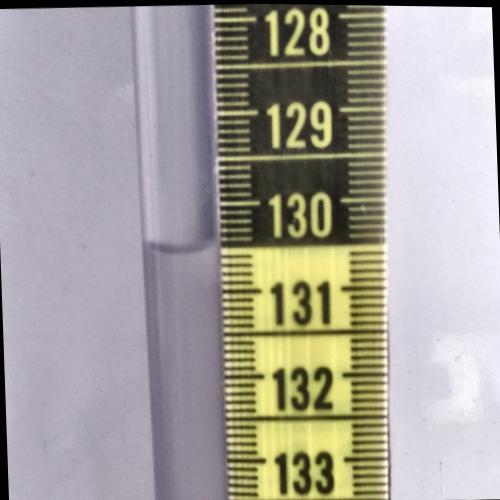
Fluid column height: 130.5 cm